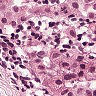
Metastatic tissue present: yes